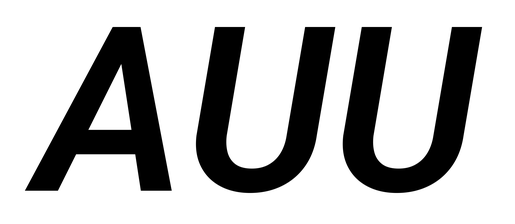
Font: Roboto-Italic_SemiBold_Italic